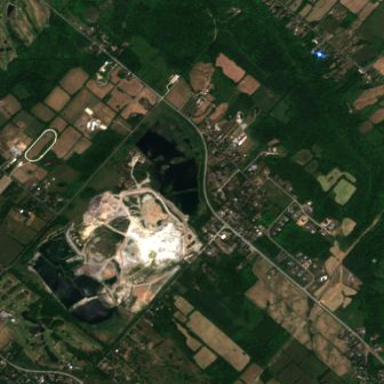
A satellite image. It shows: Quarry area.